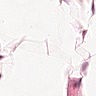
Metastatic tissue present: no